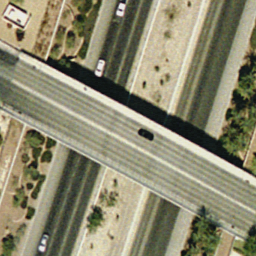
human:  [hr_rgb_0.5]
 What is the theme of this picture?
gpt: overpass